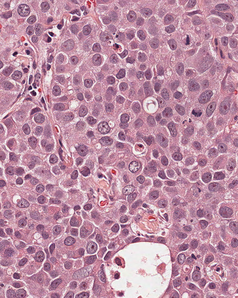
Tumor epithelial tissue: yes
Tumor-associated stroma tissue: no
Normal tissue: no